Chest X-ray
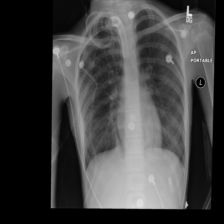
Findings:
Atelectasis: positive
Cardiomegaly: negative
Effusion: negative
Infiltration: negative
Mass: negative
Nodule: negative
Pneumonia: negative
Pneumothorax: negative
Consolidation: positive
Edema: negative
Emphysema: negative
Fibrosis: negative
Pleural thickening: negative
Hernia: negative